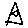
Label: triangle